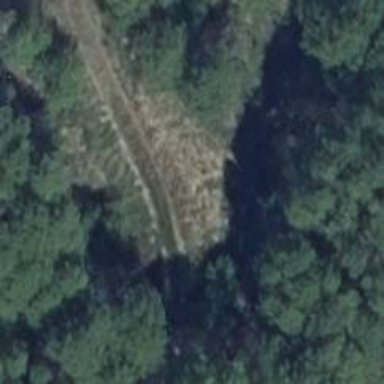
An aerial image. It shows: Grass track with grade5 track type.